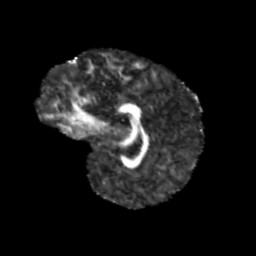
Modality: FA
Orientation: sagittal
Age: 12
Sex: female
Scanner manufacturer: siemens
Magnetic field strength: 3 T
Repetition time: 3.8 s
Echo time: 0.07 s